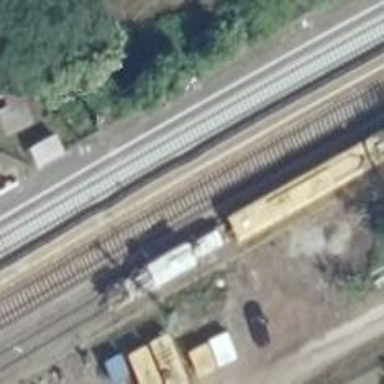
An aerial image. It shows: Railway halt station for public transport.